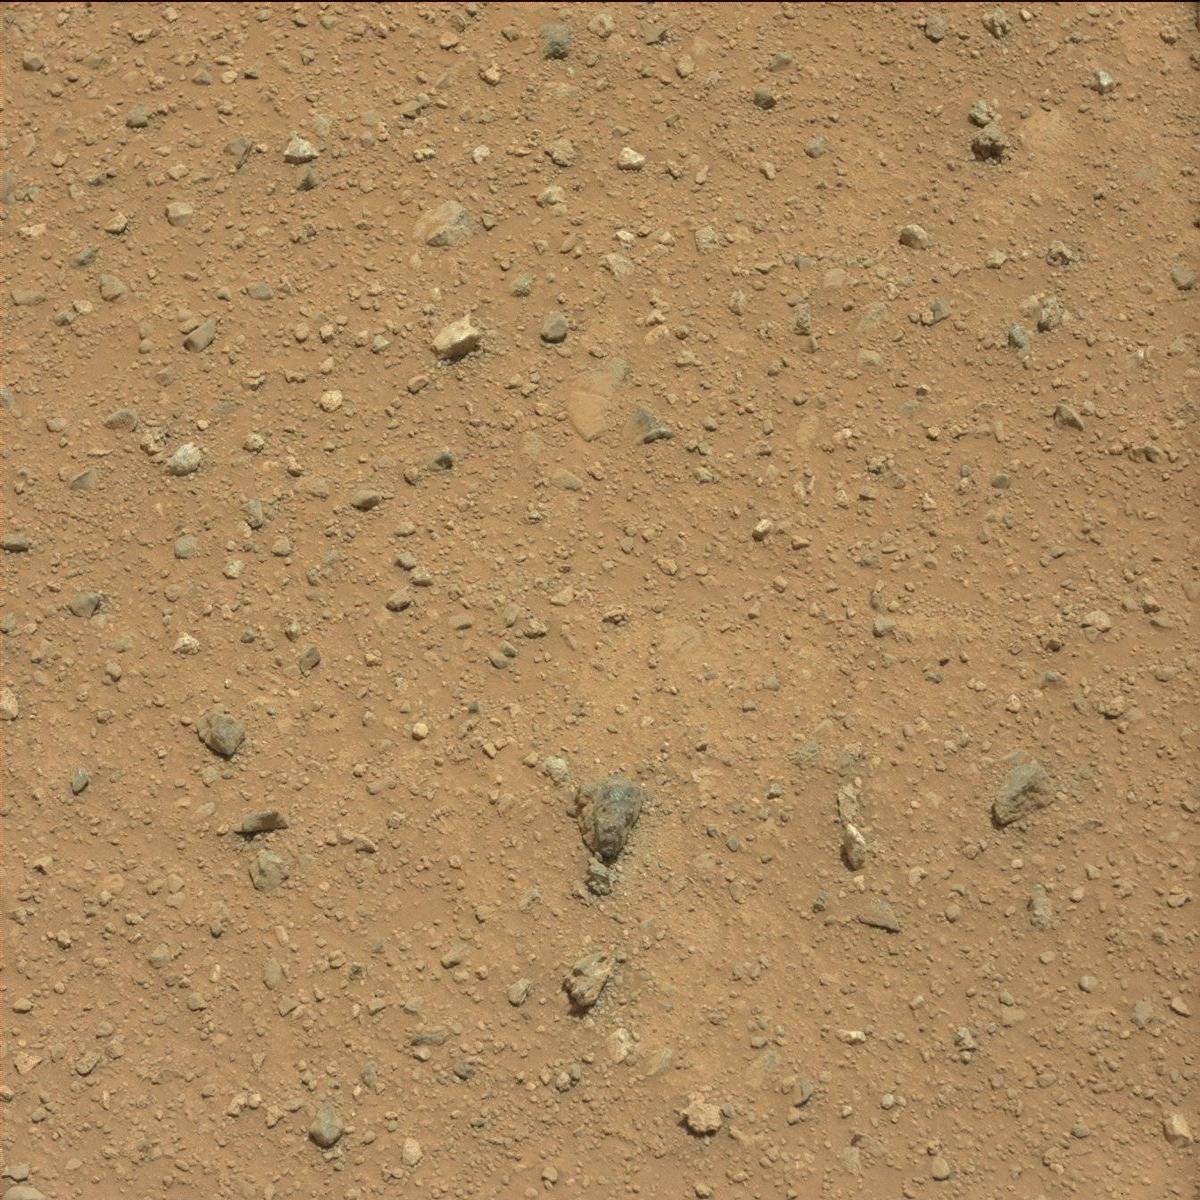
Terrain classes present: Bedrock, Rock, Sand / Soil